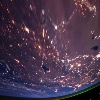
Label: land